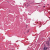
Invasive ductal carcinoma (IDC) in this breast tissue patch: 0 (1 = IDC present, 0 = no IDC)